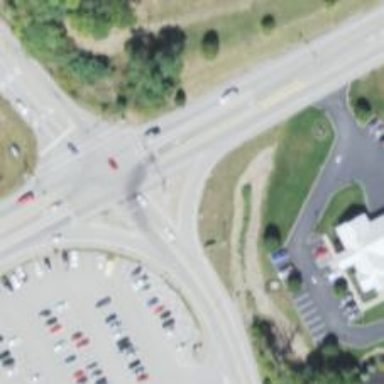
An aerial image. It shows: Primary link highway with asphalt surface.